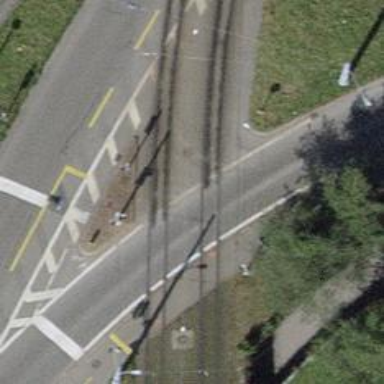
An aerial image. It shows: Tram level crossing on the railway.